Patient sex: M
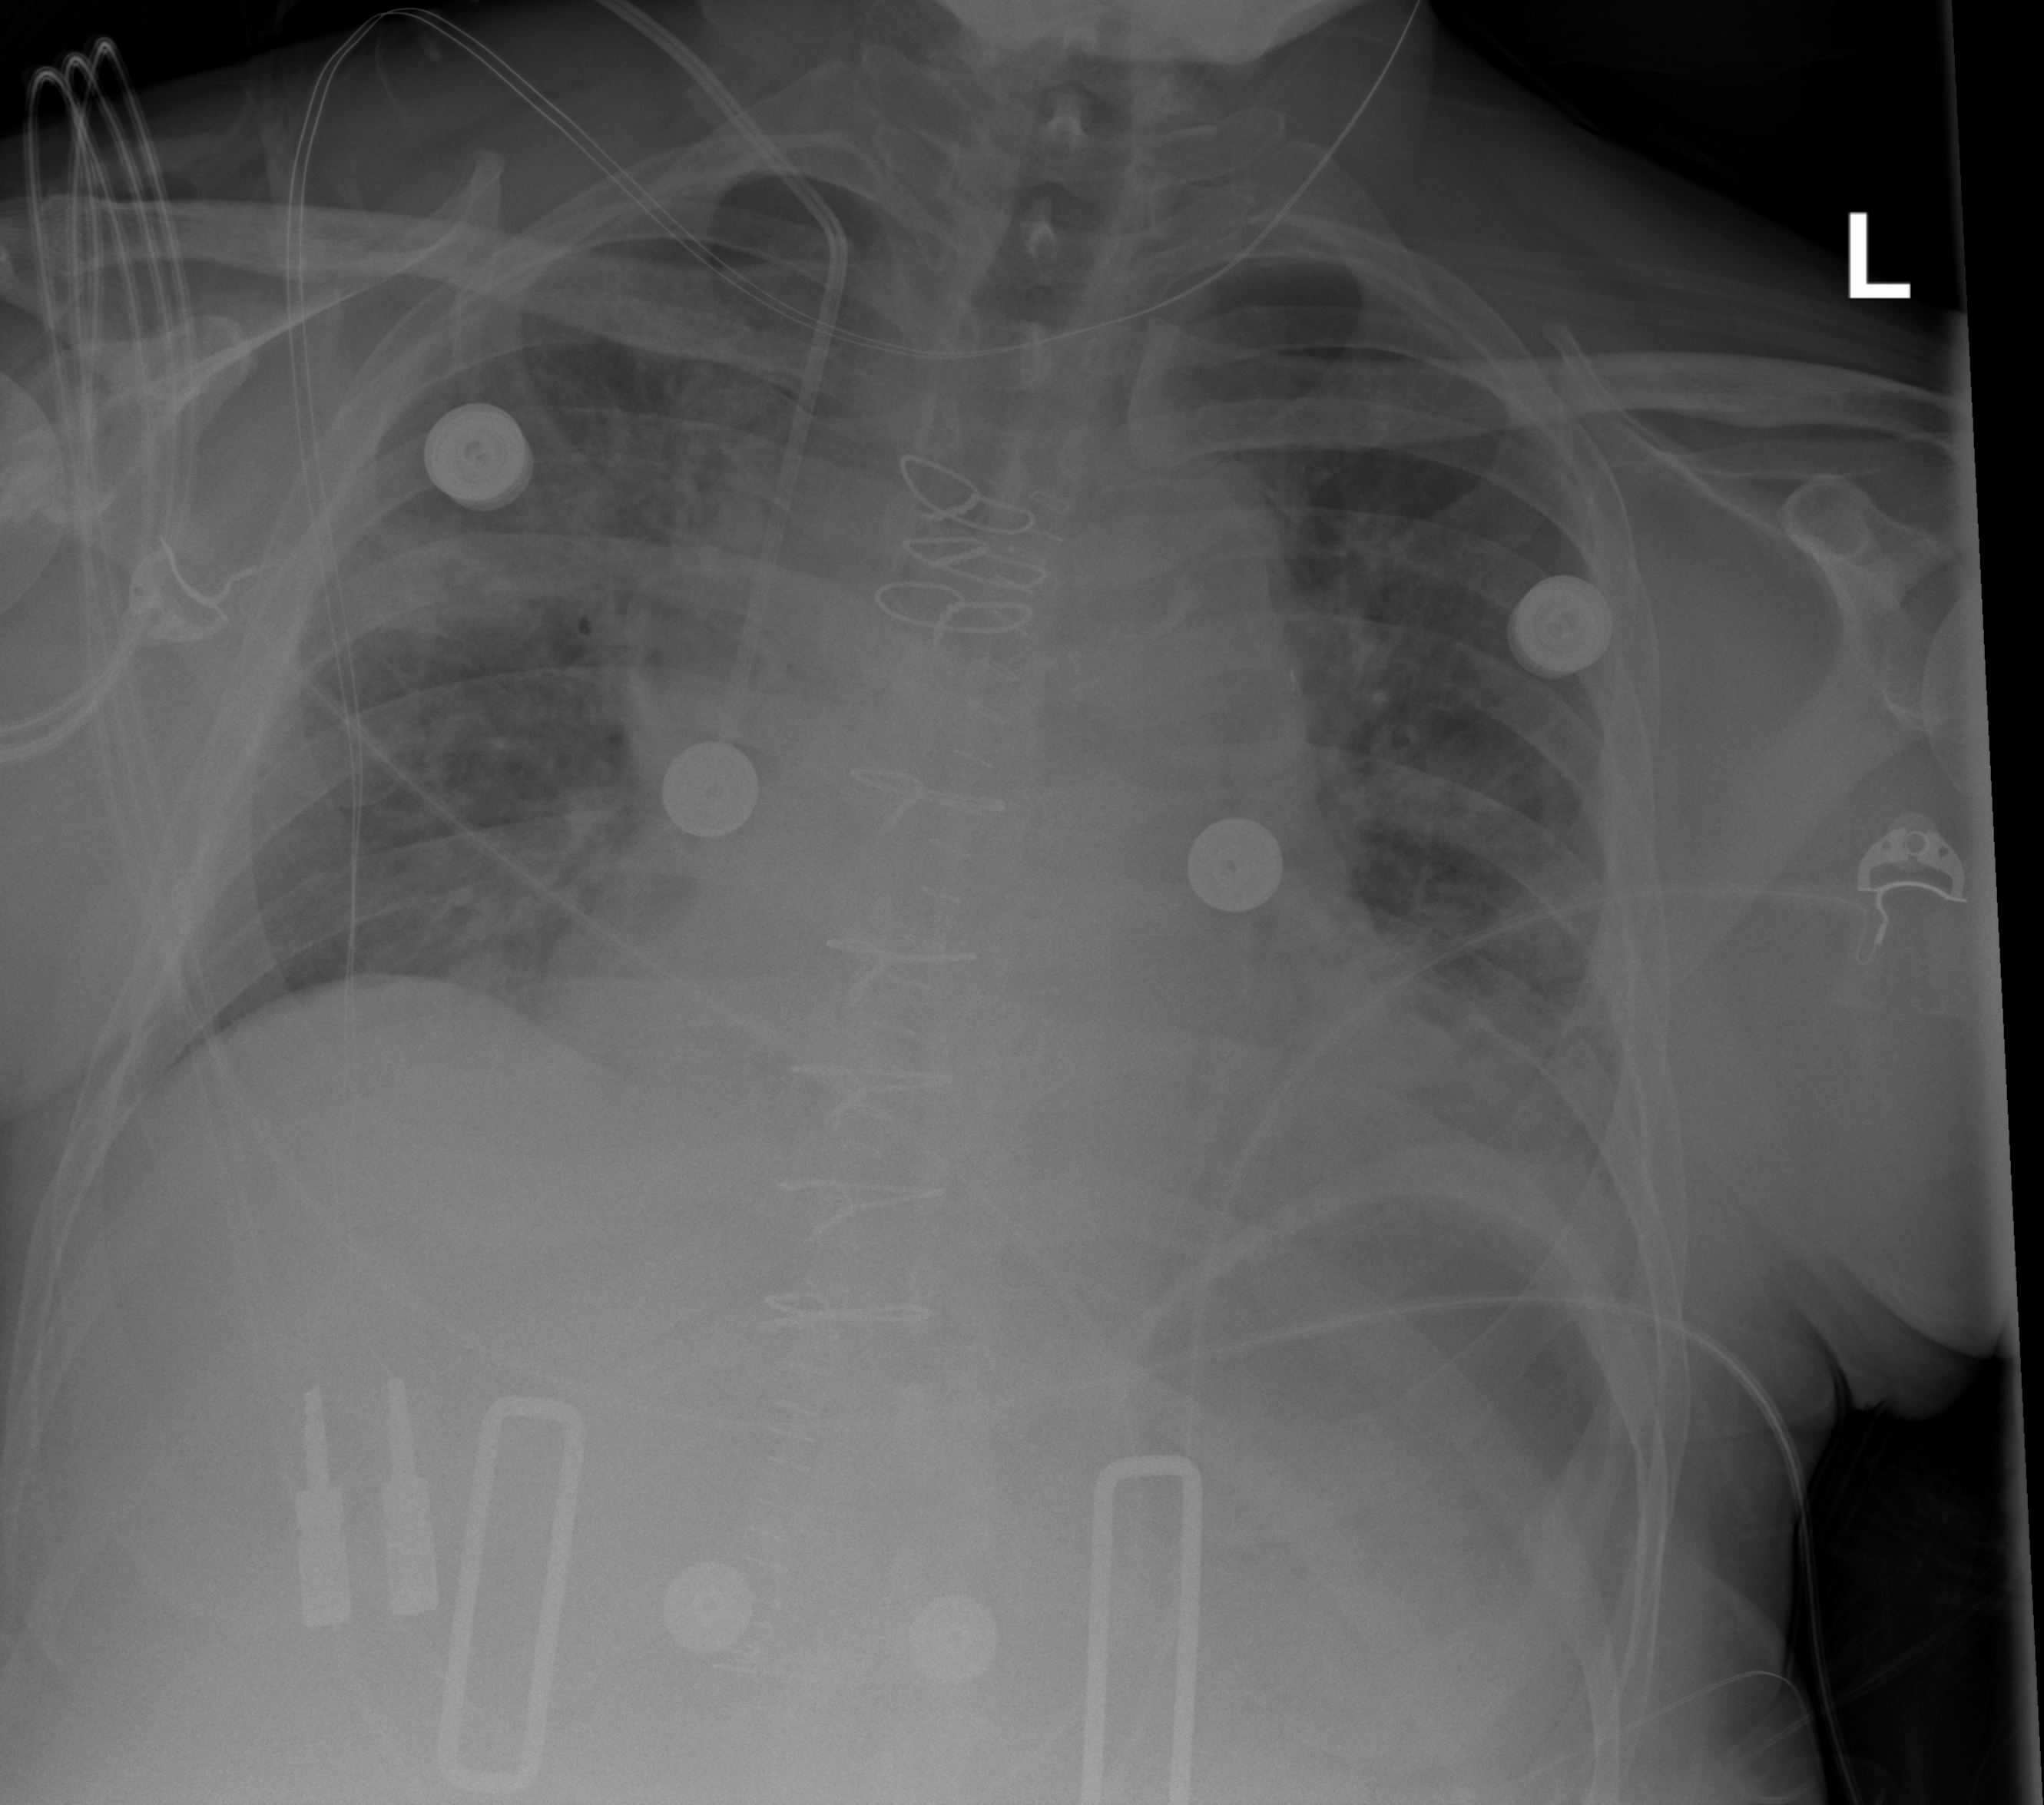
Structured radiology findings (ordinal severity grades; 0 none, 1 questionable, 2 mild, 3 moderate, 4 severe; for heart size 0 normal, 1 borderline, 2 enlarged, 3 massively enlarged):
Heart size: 2
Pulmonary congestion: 2
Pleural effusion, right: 0
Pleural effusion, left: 2
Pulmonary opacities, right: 2
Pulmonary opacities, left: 2
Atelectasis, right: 2
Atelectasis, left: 2